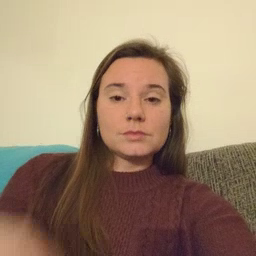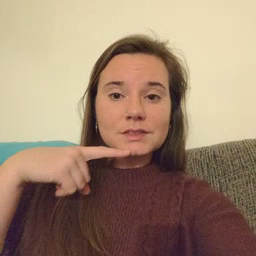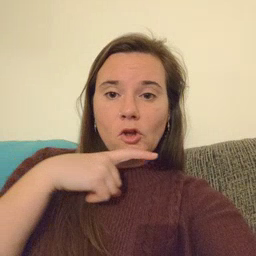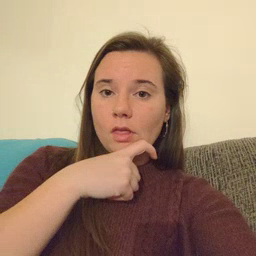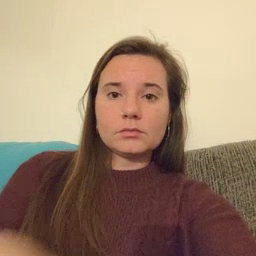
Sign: cereal